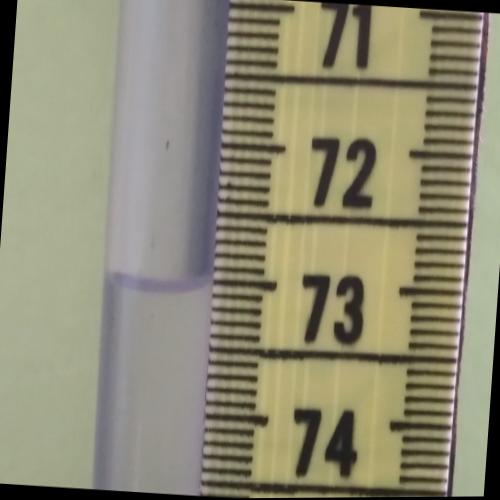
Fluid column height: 73.0 cm